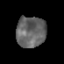
Tissue: prostate
Cell type: T cells
Senescence score: 0.3604
Nuclear area (px): 910
Mean DAPI intensity: 100.154